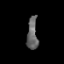
Tissue: prostate
Cell type: B cells
Senescence score: 0.6959
Nuclear area (px): 336
Mean DAPI intensity: 101.509